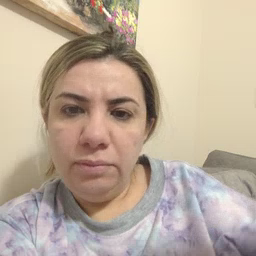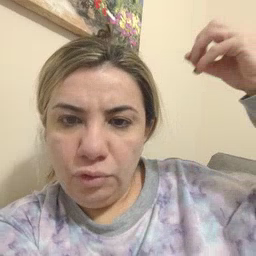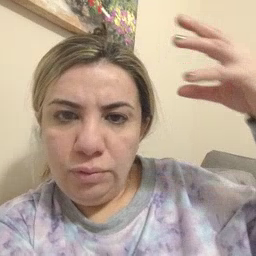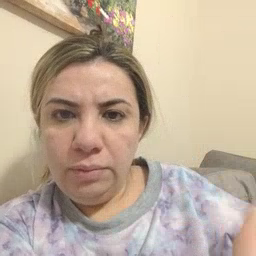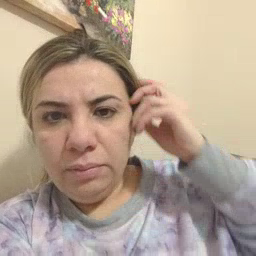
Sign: shower